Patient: sex F, age 34
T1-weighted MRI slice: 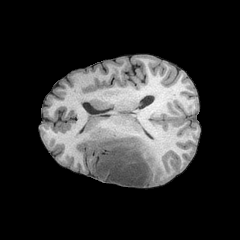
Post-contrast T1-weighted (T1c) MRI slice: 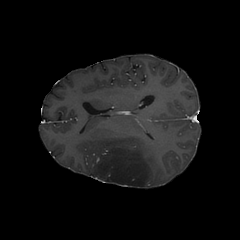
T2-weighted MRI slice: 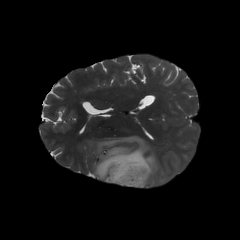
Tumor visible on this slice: yes
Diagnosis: Astrocytoma, IDH-mutant
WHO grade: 3